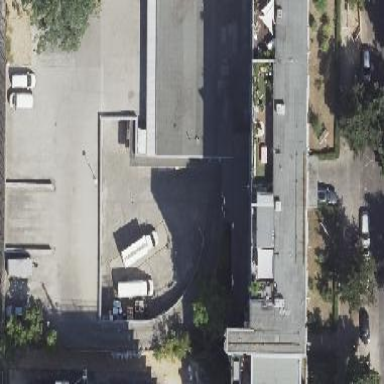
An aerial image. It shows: Commercial building.